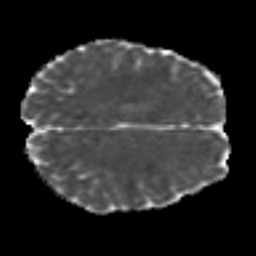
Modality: MD
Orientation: axial
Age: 21
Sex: male
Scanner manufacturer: siemens
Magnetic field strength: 3 T
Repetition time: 7 s
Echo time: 0.0926 s